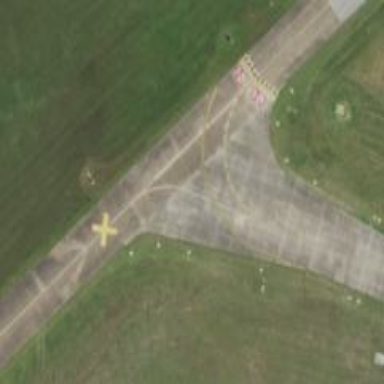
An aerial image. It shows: View of taxiway at the airport.